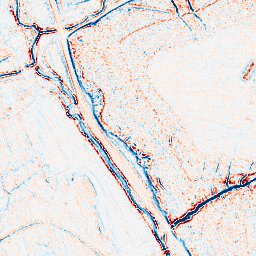
Category: edge_preserving
Decomposition family: anisotropic_diffusion
Decomposition parameters: iterations: 5
kappa: 100
gamma: 0.15
Upsampling method: cubic_mitchell
Upsampling parameters: scale: 2
Upsampling scale: 2